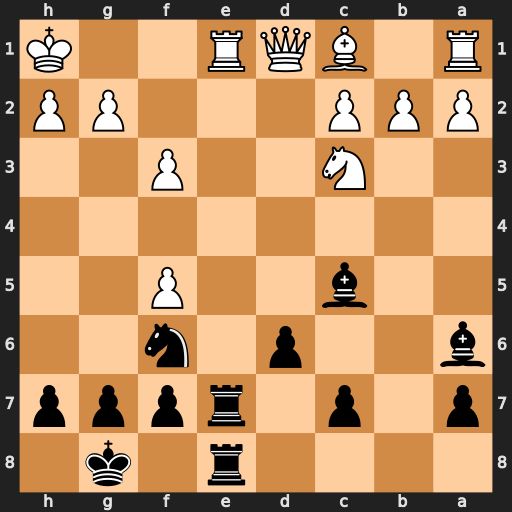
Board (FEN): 4r1k1/p1p1rppp/b2p1n2/2b2P2/8/2N2P2/PPP3PP/R1BQR2K
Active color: b
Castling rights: -
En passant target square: -
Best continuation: Rxe1+ Qxe1 Rxe1#